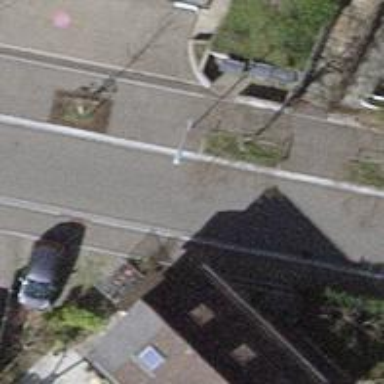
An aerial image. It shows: Avenue lined with trees.